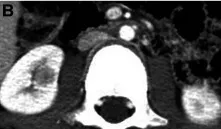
Upper abdominal computed tomography showed a slightly dense nodular occupancy in the lower pole of the right kidney. (B) Transverse plane.
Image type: radiology (ct)